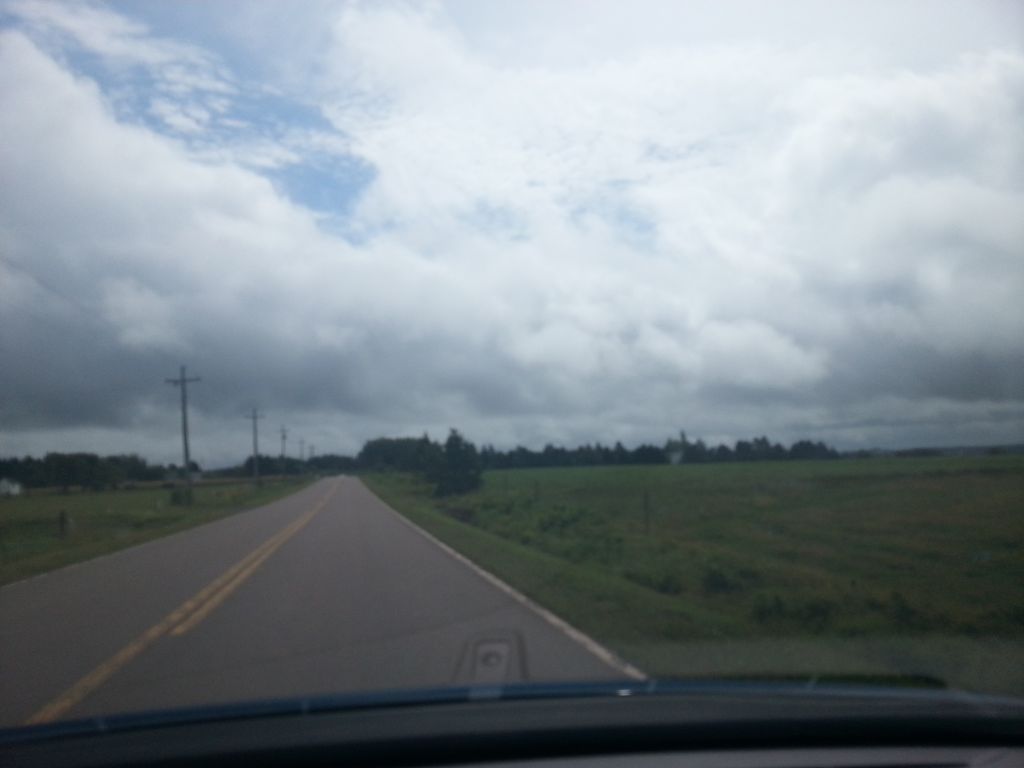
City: charlottetown